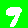
Digit: 9